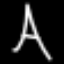
Label: The Eiffel Tower